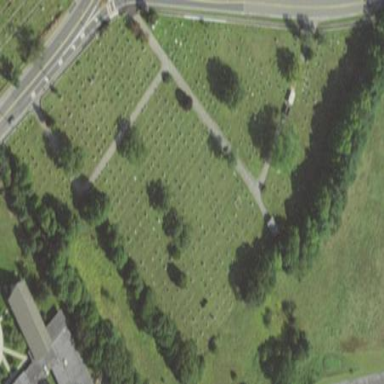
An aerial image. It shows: Cemetery with historical significance.